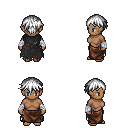
a pixel art fantasy rpg character, female body template, human, dark skin, black tattered cape, robe skirt, white short bangs hairstyle, white cloth bandages, four views (front, back, left, right), 2x2 character sprite sheet, small pixel art, hard edges, no anti-aliasing